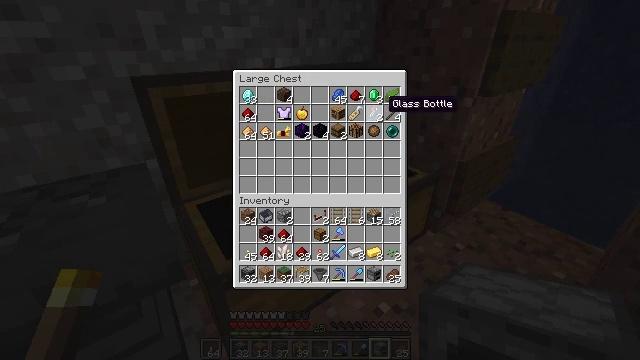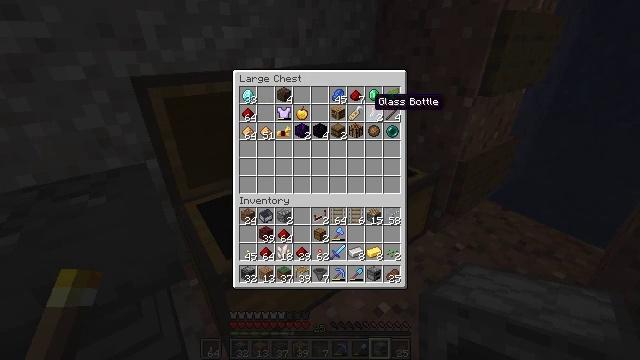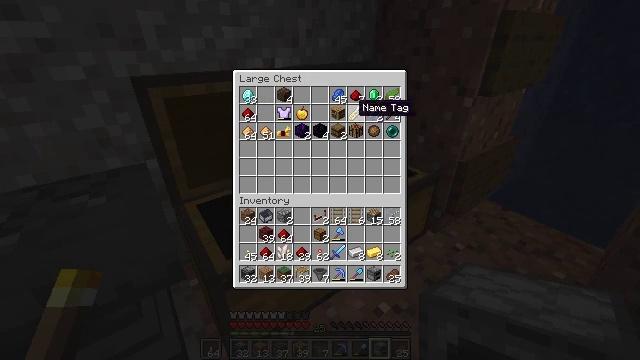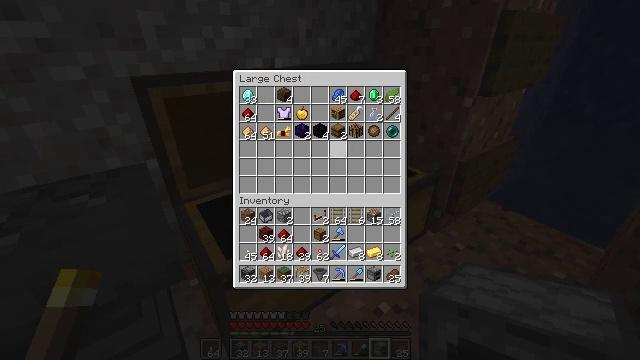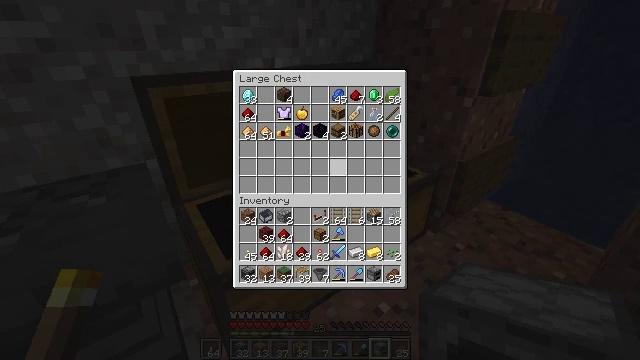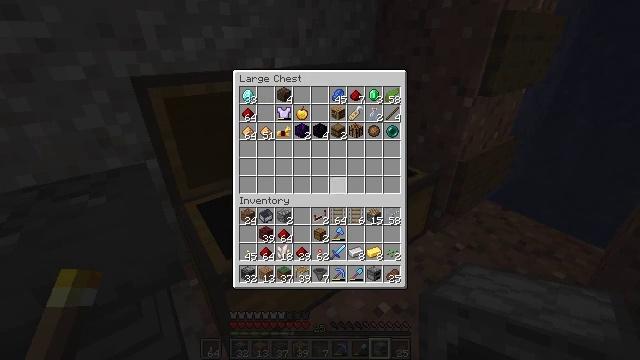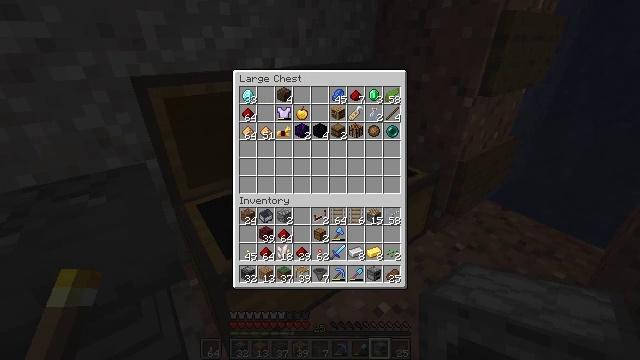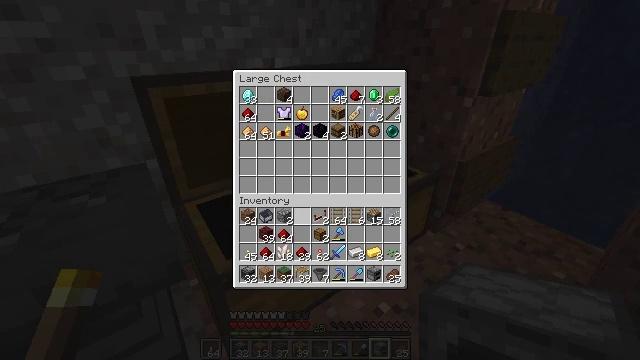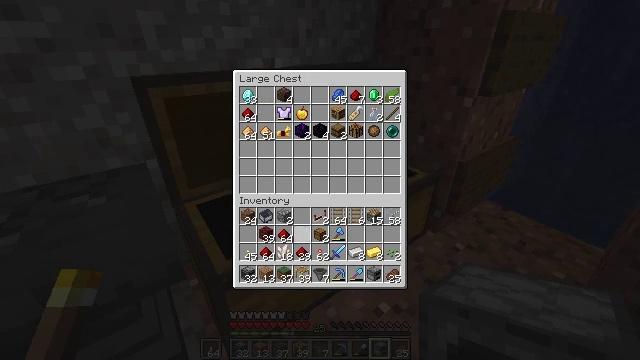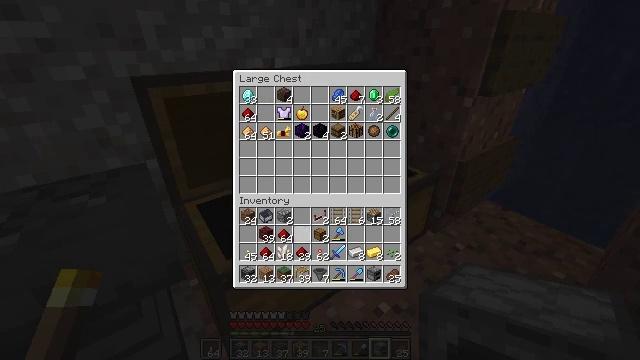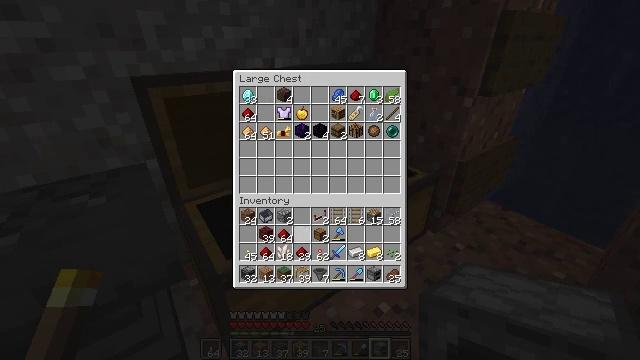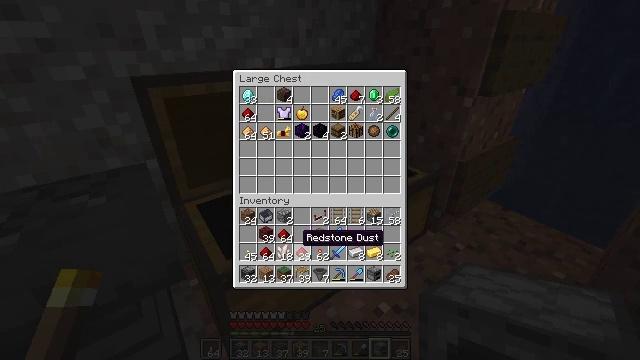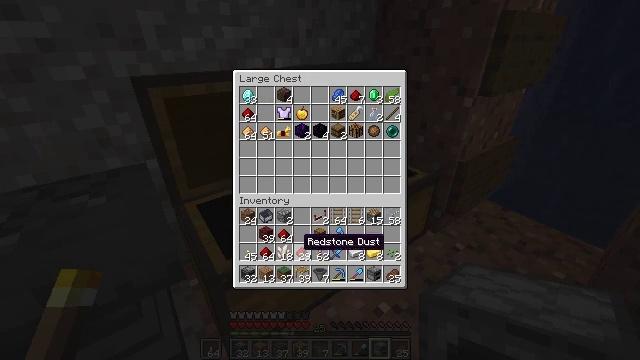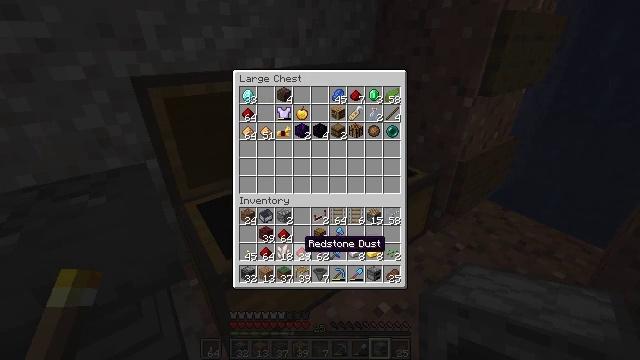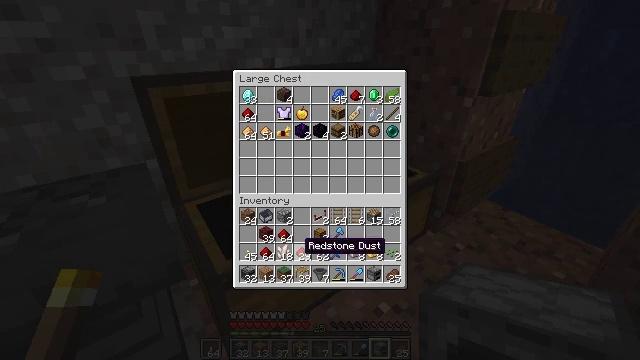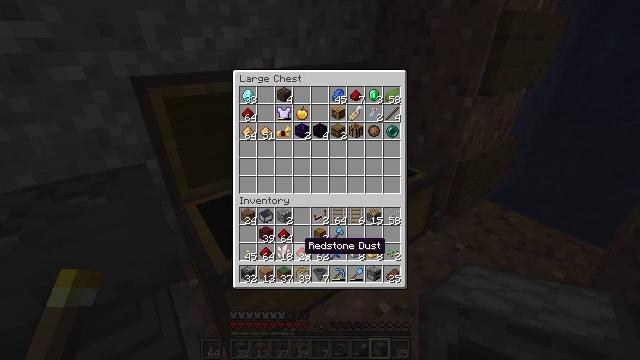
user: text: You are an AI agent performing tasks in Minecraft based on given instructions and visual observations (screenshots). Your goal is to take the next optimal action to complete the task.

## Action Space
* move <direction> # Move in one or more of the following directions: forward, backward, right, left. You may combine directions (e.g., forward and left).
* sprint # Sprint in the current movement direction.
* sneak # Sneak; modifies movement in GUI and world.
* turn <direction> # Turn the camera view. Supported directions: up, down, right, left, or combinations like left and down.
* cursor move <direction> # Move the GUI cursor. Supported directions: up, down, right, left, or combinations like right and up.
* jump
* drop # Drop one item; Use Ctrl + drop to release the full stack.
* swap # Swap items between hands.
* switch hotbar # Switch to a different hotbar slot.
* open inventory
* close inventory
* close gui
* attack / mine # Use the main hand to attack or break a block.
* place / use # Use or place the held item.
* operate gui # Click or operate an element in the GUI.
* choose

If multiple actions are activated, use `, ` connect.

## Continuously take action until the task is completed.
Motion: motion action
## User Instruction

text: Interact with the crafting table to craft a powered rail.
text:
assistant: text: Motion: sneak, cursor move left
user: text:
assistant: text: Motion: sneak, cursor move left
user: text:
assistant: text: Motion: sneak, cursor move left and down
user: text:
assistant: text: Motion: sneak, cursor move down
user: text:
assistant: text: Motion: sneak, cursor move down
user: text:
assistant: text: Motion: sneak, cursor move left and down
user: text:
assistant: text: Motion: sneak, cursor move left and down
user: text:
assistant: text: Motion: sneak, cursor move left and down
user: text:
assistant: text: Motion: sneak
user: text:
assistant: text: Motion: sneak
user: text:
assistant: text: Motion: sneak, cursor move down
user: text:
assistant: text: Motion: sneak
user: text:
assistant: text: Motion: sneak
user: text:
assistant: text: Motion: sneak
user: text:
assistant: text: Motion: sneak
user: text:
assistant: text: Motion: sneak
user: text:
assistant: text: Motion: sneak
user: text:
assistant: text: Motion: sneak
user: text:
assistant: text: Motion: sneak
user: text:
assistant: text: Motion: sneak, operate gui
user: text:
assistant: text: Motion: sneak, operate gui
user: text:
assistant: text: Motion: sneak
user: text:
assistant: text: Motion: sneak, cursor move up
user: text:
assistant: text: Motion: sneak
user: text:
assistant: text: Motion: sneak, cursor move up
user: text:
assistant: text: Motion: sneak, cursor move right and up
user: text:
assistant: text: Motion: sneak, cursor move right and up
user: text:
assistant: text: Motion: sneak, cursor move right and up
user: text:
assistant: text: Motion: sneak
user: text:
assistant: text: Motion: sneak